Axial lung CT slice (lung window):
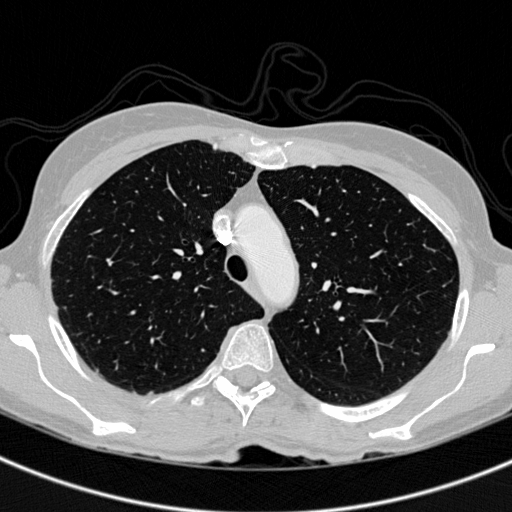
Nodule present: no